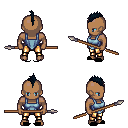
a pixel art fantasy rpg character, male body template, human, dark skin, blue vest, gold greaves, raven mohawk hairstyle, black slippers, spear, four views (front, back, left, right), 2x2 character sprite sheet, small pixel art, hard edges, no anti-aliasing